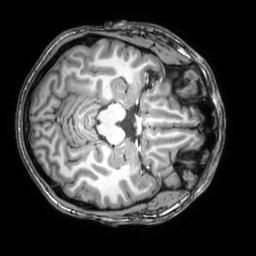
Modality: T1w
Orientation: axial